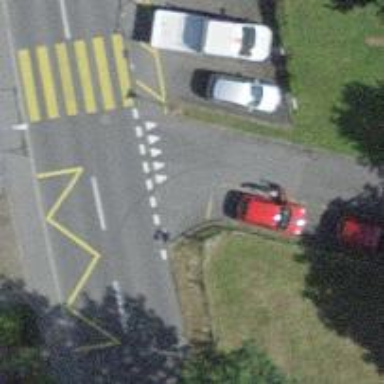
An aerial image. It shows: Road with "give way" sign.